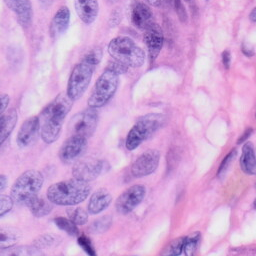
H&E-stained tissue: Skin